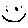
Label: smiley face